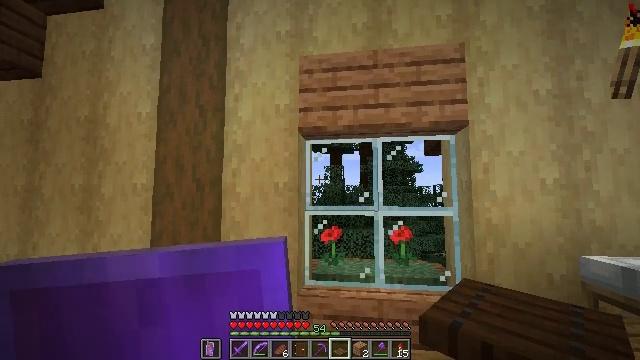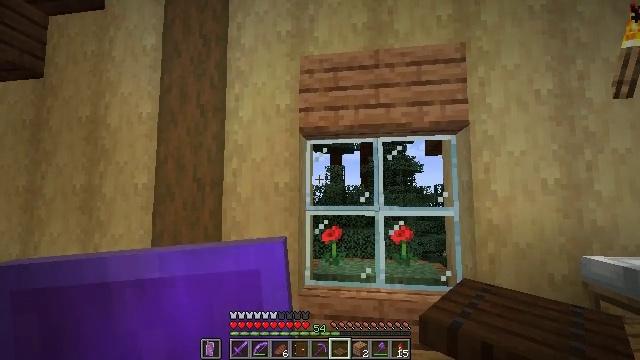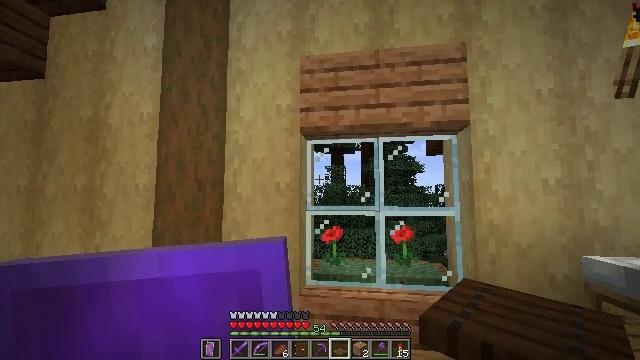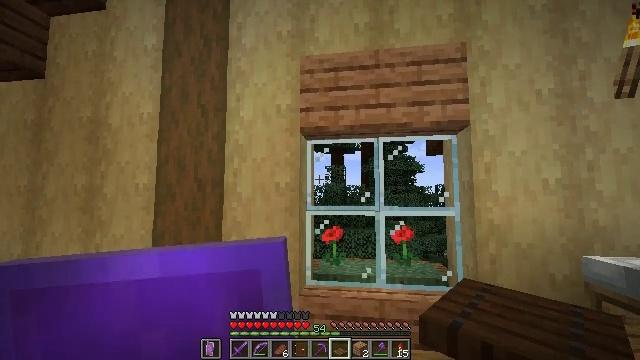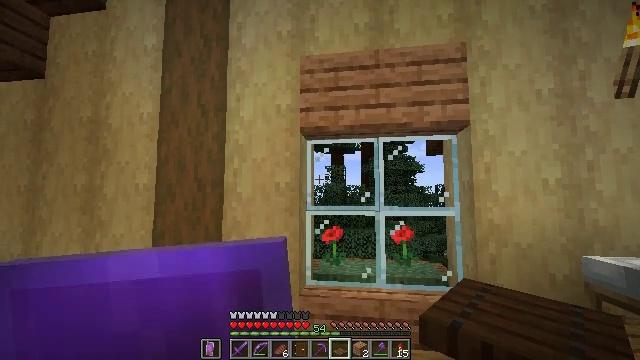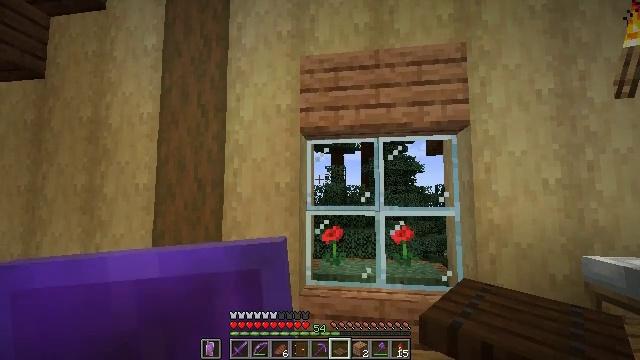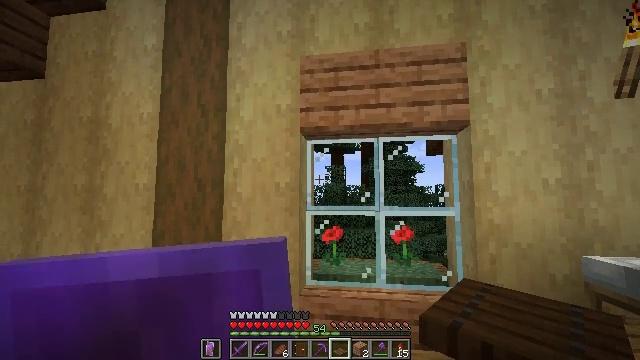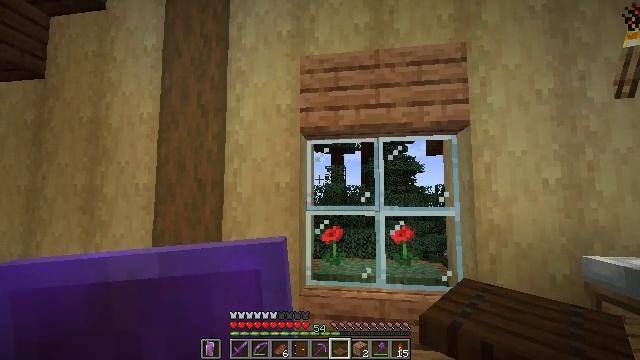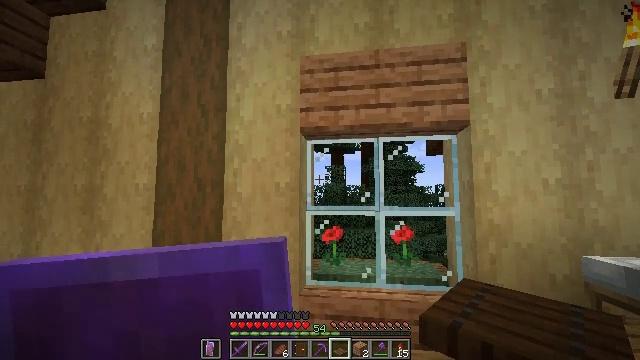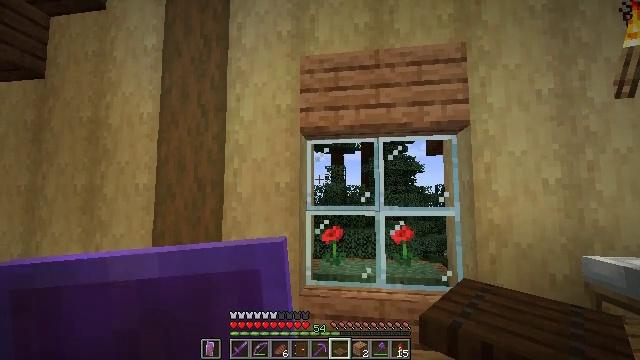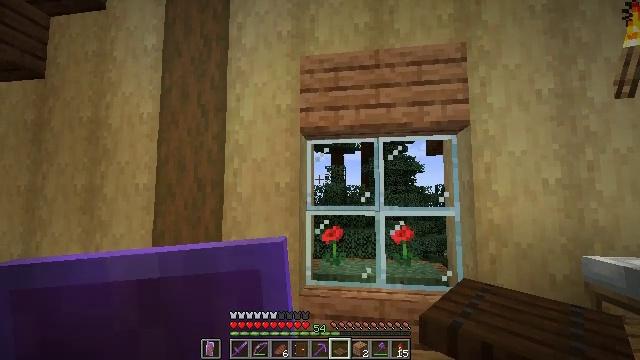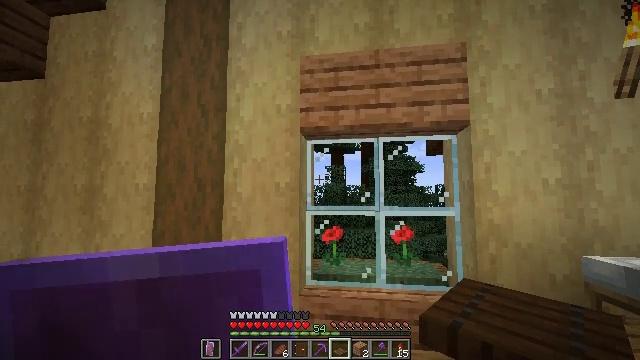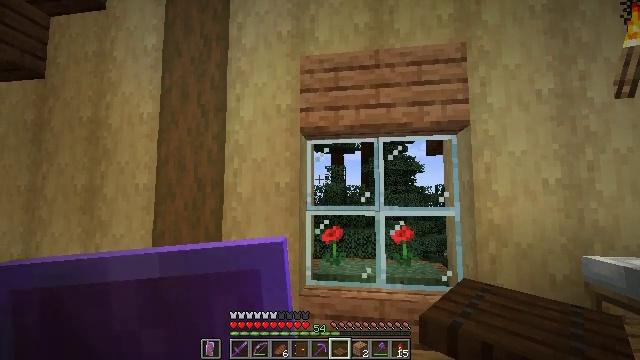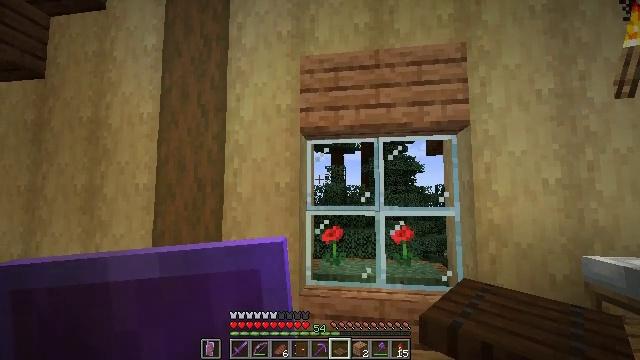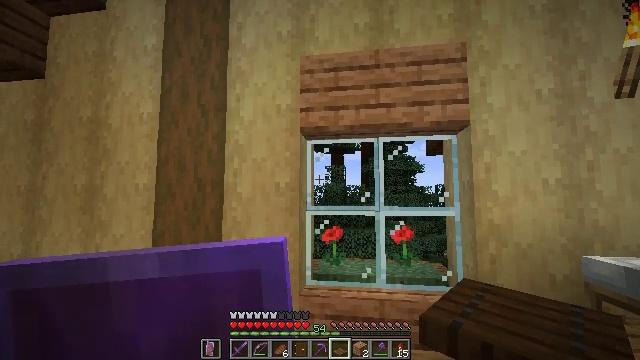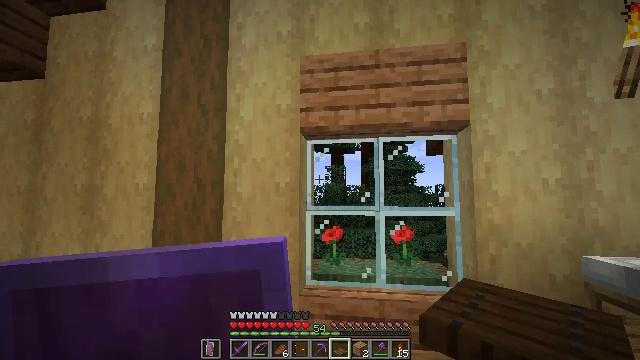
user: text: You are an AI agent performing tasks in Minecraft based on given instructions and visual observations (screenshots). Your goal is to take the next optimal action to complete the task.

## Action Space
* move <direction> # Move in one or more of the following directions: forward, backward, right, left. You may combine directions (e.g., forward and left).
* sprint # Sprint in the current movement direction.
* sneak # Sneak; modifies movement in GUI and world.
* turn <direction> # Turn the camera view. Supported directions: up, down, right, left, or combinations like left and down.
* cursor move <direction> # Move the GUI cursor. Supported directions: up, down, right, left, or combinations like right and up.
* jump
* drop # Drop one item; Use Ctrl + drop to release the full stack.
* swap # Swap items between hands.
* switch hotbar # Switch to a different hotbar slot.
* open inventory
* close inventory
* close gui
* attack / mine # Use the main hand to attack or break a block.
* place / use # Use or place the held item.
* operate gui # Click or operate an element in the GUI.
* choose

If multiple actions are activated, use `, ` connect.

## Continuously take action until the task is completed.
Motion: motion action
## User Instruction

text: Mine the dark oak door to remove it.
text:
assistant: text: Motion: no_op
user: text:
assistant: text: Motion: no_op
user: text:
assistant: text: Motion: no_op
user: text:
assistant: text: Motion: no_op
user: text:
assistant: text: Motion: no_op
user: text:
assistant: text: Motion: no_op
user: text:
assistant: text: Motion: no_op
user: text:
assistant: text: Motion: no_op
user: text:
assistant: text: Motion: no_op
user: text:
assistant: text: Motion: no_op
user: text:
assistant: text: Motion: no_op
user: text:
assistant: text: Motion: no_op
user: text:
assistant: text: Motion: no_op
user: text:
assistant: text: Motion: no_op
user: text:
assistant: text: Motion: no_op
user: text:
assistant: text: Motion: no_op
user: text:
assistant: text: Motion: no_op
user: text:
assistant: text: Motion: turn left
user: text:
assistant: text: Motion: turn left
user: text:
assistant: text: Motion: turn left
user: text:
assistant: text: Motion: no_op
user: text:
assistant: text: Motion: no_op
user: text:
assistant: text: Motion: no_op
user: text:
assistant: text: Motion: no_op
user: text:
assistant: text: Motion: no_op
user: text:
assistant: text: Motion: turn left
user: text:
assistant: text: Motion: turn left
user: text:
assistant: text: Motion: turn left
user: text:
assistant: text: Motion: turn left
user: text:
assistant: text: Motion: no_op